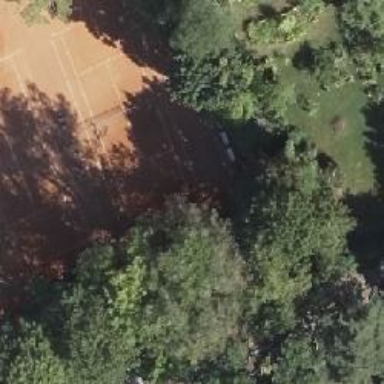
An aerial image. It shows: Clay tennis court on pitch.